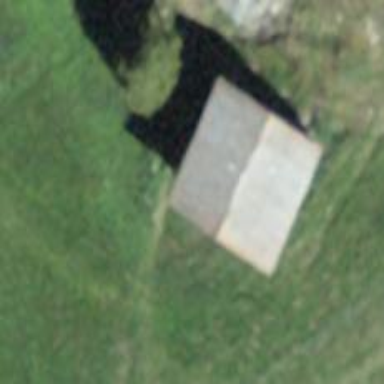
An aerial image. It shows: Shed building.